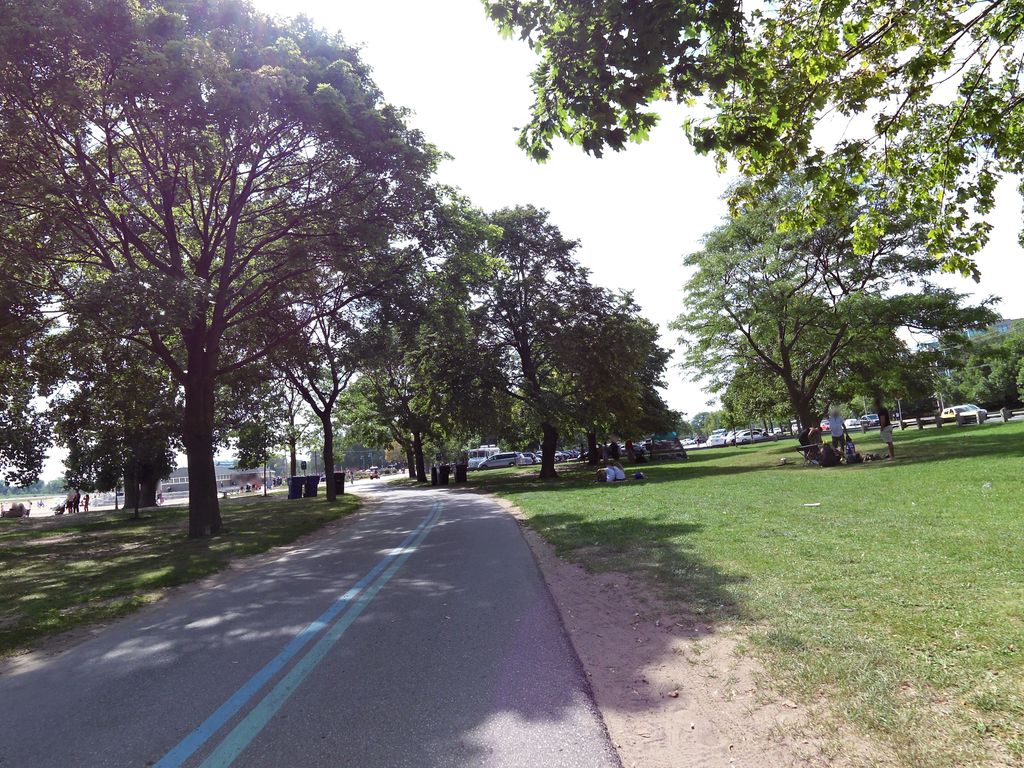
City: toronto